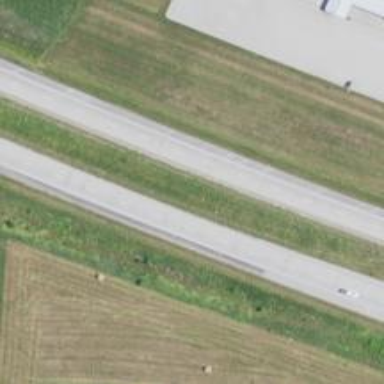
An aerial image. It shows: This image shows trunk highway that functions as expressway.